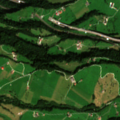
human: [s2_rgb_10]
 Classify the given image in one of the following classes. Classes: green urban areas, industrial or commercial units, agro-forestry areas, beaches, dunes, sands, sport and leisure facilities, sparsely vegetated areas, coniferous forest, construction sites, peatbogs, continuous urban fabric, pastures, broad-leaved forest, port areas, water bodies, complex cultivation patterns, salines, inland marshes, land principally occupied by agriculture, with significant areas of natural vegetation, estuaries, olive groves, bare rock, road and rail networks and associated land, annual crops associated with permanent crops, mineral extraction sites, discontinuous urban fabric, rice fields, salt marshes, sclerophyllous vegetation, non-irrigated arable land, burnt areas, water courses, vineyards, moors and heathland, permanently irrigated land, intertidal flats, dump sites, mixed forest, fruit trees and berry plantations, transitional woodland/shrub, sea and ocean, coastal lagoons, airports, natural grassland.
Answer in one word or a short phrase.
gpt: discontinuous urban fabric, non-irrigated arable land, broad-leaved forest, mixed forest